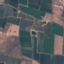
Land use / land cover class: PermanentCrop